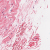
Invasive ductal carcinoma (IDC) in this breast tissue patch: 0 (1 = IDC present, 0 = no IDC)